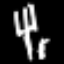
Label: fork